Question: How can I allow users to download pictures saved on the server? The goal is to have the user click on a link and have a specified image to start to download.
Facebook example:

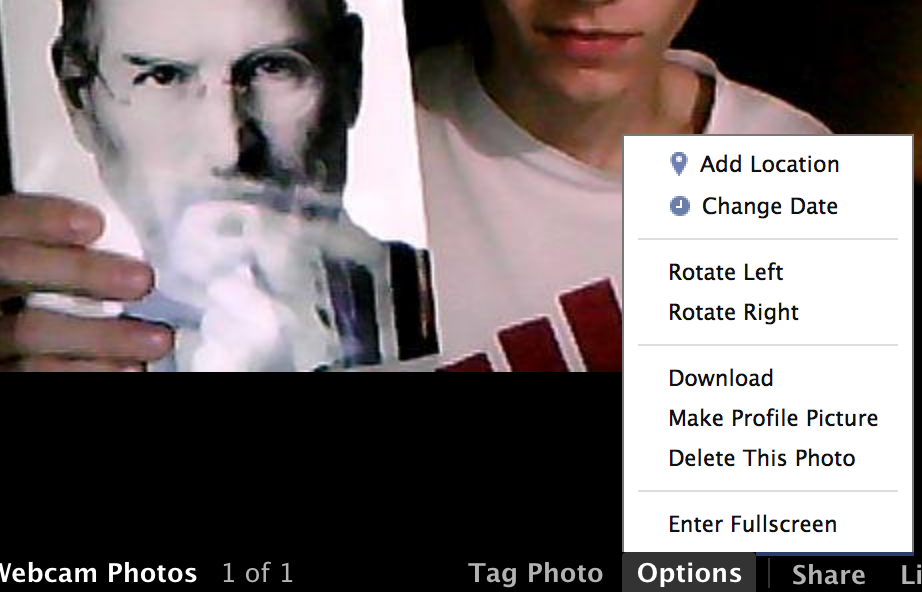
Answer: Make the link to another .php page, not the image. Then on that page use the content-disposition header like this:
'''
<?php
// Define the name of image after downloaded
header('Content-Disposition: attachment; filename="file.jpg"');
// Read the original image file
readfile('file.jpg');
?>
'''
From there, you can just add the filename of the image in a get command like
'''
'download.php?filename=file'
'''
then reference that in the file as:
'''
readfile($_GET['filename'].'.jpg')
'''